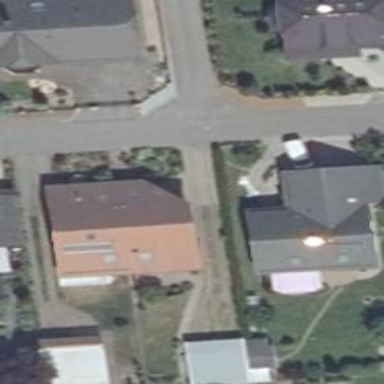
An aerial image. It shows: Smooth asphalt road in residential area.